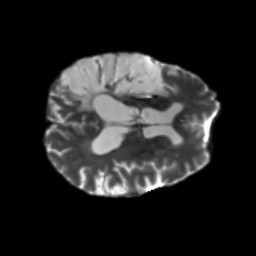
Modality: T2w
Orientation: axial
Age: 51
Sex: male
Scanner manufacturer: siemens
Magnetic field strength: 3 T
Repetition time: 5.25 s
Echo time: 0.08 s